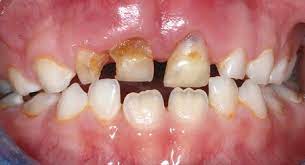
Condition: Caries